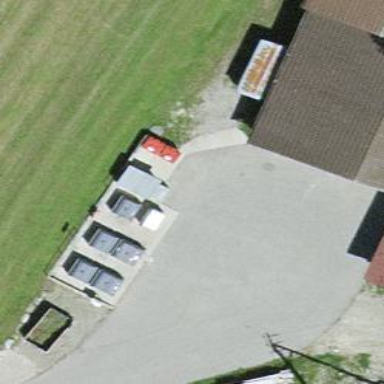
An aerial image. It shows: Recycling center for various types of waste.